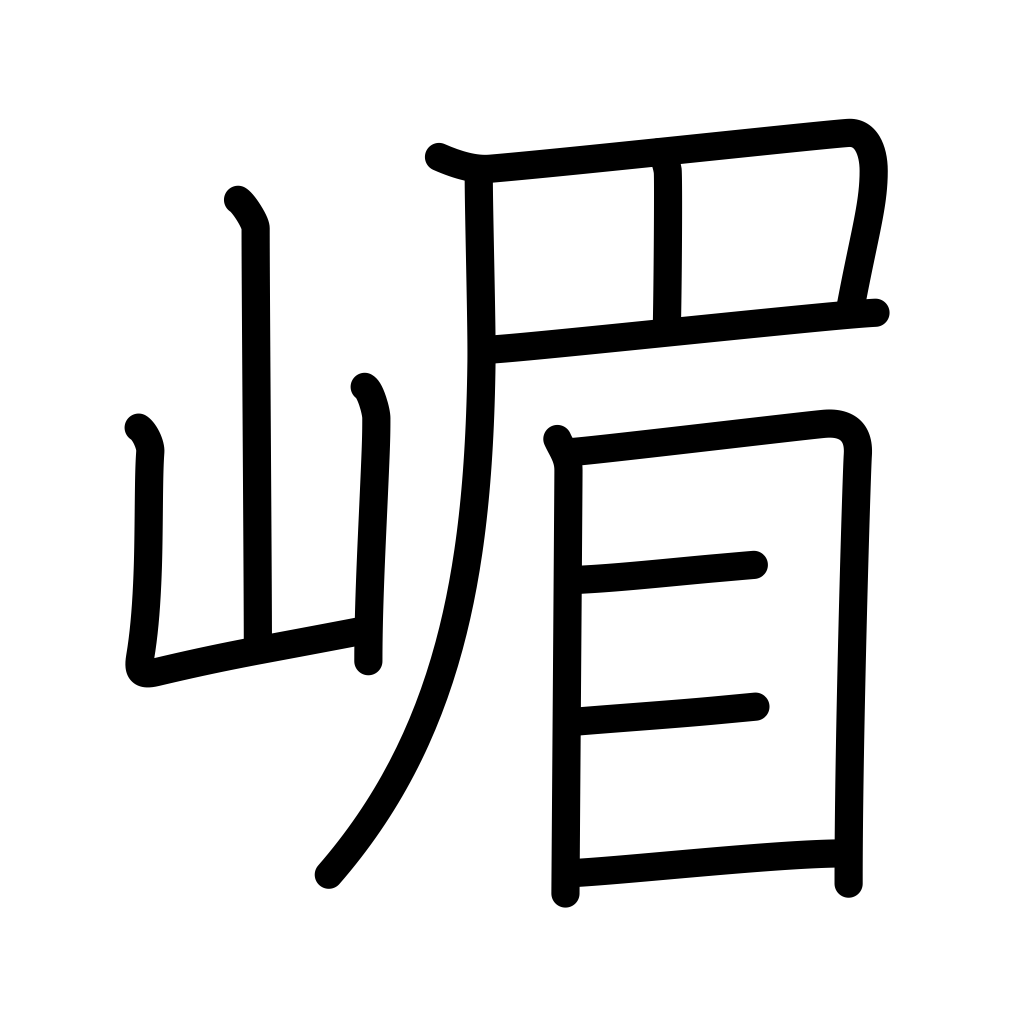
Meaning: place name